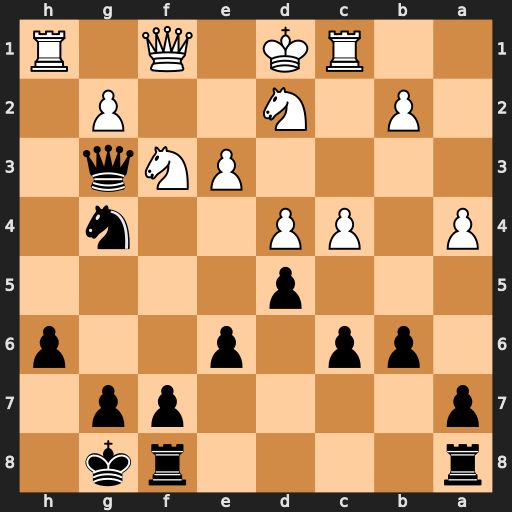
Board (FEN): r4rk1/p4pp1/1pp1p2p/3p4/P1PP2n1/4PNq1/1P1N2P1/2RK1Q1R
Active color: b
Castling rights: -
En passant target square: -
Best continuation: Nxe3+ Ke2 Nxf1